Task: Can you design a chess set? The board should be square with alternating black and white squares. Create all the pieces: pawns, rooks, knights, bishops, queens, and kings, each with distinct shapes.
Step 615:
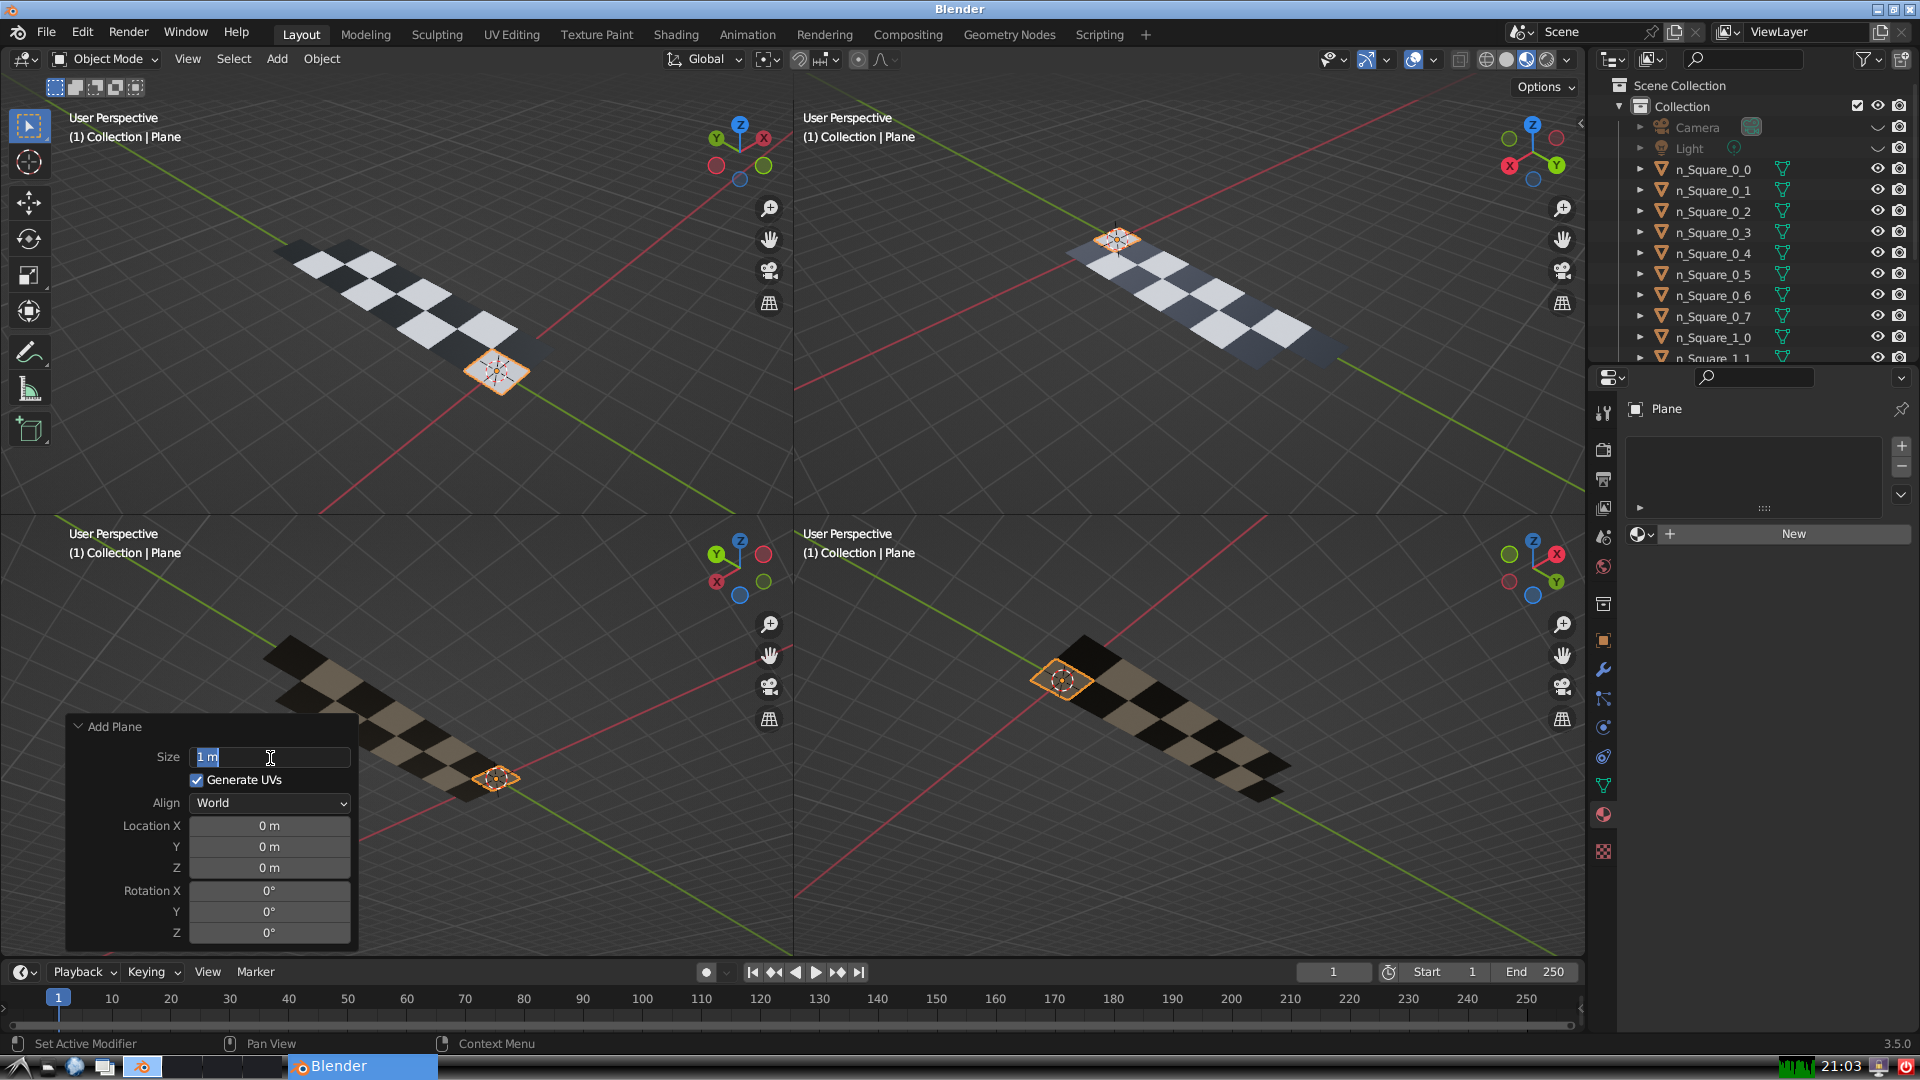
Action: input_text: 1.0